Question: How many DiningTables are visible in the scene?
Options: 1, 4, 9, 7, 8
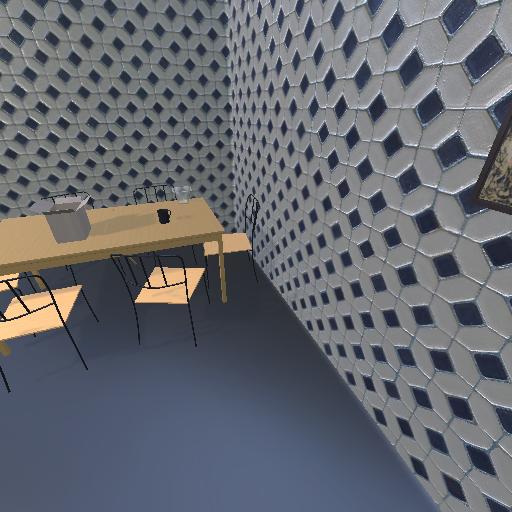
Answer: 1